Question: I'm using the WPF Extended Toolkit Property Grid. I'm using an editor user control to display a list of objects, it looks like this:

My user wants to be able to change the number in the "Elements" description, and have the code adjust the number of elements in the list.
Is there some way to put my own control to replace the label that says "3 elements" with a TextBox so I can process changes to the text and change my arrays?
Thanks,
David
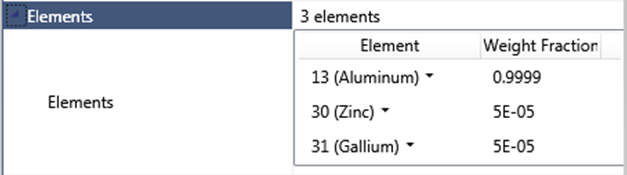
Answer: Ok, sorry for the delay, but here is the working code for my question...I hope it helps someone.
As a recap, what I wanted to do, was produce a PropertyGrid Entry that looks like this:

In summary, what you need to do is create two User Control property Grid Editors, one for the summary line (the spin box and element label above), and another for the data list. All of the associated code is below:
So, to start, here is the Element class:
'''
public class Element
{
public Element(int number, double wtf)
{
Number = number;
WTF = wtf;
}
public int Number { get; set; }
public double WTF { get; set; }
}
'''
I also have a View Model for the Element:
'''
public class ElementViewModel : XTRRABase
{
public Element _element;
public ElementViewModel(Element element)
{
_element = element;
}
public int Number
{
get { return _element.Number; }
set { _element.Number = value; NotifyPropertyChanged(); }
}
public double WTF
{
get { return _element.WTF; }
set { _element.WTF = value; NotifyPropertyChanged(); }
}
public String ElementInfo
{
get { return XTRRAApp.Application.AtomicElementList.GetElements()[Number]; }
set { }
}
}
'''
The ElementInfo property returns the element name (like "6 (Carbon)" in the example).
In the parent view model (the object containing the Elements property), the property looks like this:
'''
ElementListViewModel _elements;
[PropertyOrder(4), DisplayName("Elements")]
[ExpandableObject]
[Editor(typeof(ElementHeaderUCEditor), typeof(ElementHeaderUCEditor))]
public ElementListViewModel Elements
{
get { return (_elements = new ElementListViewModel(_material.Elements) ); }
set {}
}
'''
Note that this object is both 'ExpandableObject' and has a defined editor 'ElementHeaderUCEditor'
The 'ElementHeaderUCEditor' defines the IntegerUpDown spin box and the 'elements' label. It's XAML looks like this:
'''
<UserControl x:Class="XTRRAApp.View.Editors.ElementHeaderUCEditor"
xmlns="http://schemas.microsoft.com/winfx/2006/xaml/presentation"
xmlns:x="http://schemas.microsoft.com/winfx/2006/xaml"
xmlns:mc="http://schemas.openxmlformats.org/markup-compatibility/2006"
xmlns:xctk="http://schemas.xceed.com/wpf/xaml/toolkit">
<StackPanel Orientation="Horizontal" Background="White">
<xctk:IntegerUpDown Text="{Binding Value.Count,UpdateSourceTrigger=PropertyChanged}" Width="100" Margin="2,2,2,2" ParsingNumberStyle="Integer"/>
<Label Content="Elements" Width="Auto" Margin="2,2,2,2"/>
</StackPanel>
</UserControl>
'''
and the code-behind:
'''
public partial class ElementHeaderUCEditor : UserControl, ITypeEditor
{
public ElementHeaderUCEditor()
{
InitializeComponent();
}
public static readonly DependencyProperty ValueProperty = DependencyProperty.Register("Value", typeof(ElementListViewModel), typeof(ElementHeaderUCEditor),
new FrameworkPropertyMetadata(null, FrameworkPropertyMetadataOptions.BindsTwoWayByDefault));
public ElementListViewModel Value
{
get { return (ElementListViewModel)GetValue(ValueProperty); }
set { SetValue(ValueProperty, value); }
}
public FrameworkElement ResolveEditor(Xceed.Wpf.Toolkit.PropertyGrid.PropertyItem propertyItem)
{
Binding binding = new Binding("Value");
binding.Source = propertyItem;
binding.Mode = propertyItem.IsReadOnly ? BindingMode.OneWay : BindingMode.TwoWay;
BindingOperations.SetBinding(this, ElementHeaderUCEditor.ValueProperty, binding);
return this;
}
}
'''
Next, here is the ElementListViewModel which provides the data for the List:
'''
[DisplayName("Elements")]
public class ElementListViewModel : XTRRABase
{
protected List<Element> _elements;
public ElementListViewModel(List<Element> elements)
{
_elements = elements;
}
[Browsable(false)]
public int Count
{
get { return _elements.Count; }
set
{
while(value < _elements.Count)
{
_elements.RemoveAt(_elements.Count - 1);
}
while(value > _elements.Count)
{
_elements.Add(new Element(0,0));
}
NotifyPropertyChanged();
NotifyPropertyChanged("Elements");
}
}
[PropertyOrder(1), DisplayName("Elements")]
[Editor(typeof(ElementUCEditor), typeof(ElementUCEditor))]
public ObservableCollection<ElementViewModel> Elements
{
get
{
ObservableCollection<ElementViewModel> list = new ObservableCollection<ElementViewModel>();
foreach(Element element in _elements)
{
list.Add(new ElementViewModel(element));
}
return list;
}
set { }
}
}
'''
XTRRABase is just a common base class I use to avoid duplicating the notification code:
'''
public abstract class XTRRABase : INotifyPropertyChanged
{
public event PropertyChangedEventHandler PropertyChanged;
public void NotifyPropertyChanged([CallerMemberName] String propertyName = "")
{
if (PropertyChanged != null)
{
PropertyChanged(this, new PropertyChangedEventArgs(propertyName));
}
}
}
'''
The Elements, as you can see are displayed using another User Control 'ElementUCEditor' it's XAML looks like this:
and the code-behind for it:
'''
public partial class ElementUCEditor : UserControl, ITypeEditor
{
public ElementUCEditor()
{
InitializeComponent();
}
public static readonly DependencyProperty ValueProperty = DependencyProperty.Register("Value", typeof(ElementListViewModel), typeof(ElementUCEditor),
new FrameworkPropertyMetadata(null, FrameworkPropertyMetadataOptions.BindsTwoWayByDefault));
public ElementListViewModel Value
{
get { return (ElementListViewModel)GetValue(ValueProperty); }
set { SetValue(ValueProperty, value); }
}
public FrameworkElement ResolveEditor(Xceed.Wpf.Toolkit.PropertyGrid.PropertyItem propertyItem)
{
Binding binding = new Binding("Value");
binding.Source = propertyItem;
binding.Mode = propertyItem.IsReadOnly ? BindingMode.OneWay : BindingMode.TwoWay;
BindingOperations.SetBinding(this, ElementUCEditor.ValueProperty, binding);
return this;
}
}
'''